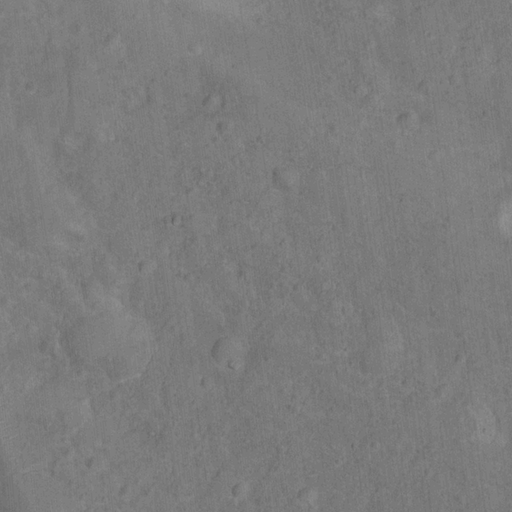
Classes present: Background